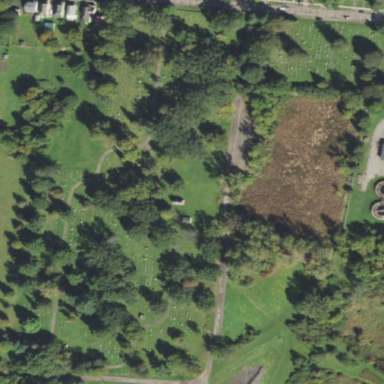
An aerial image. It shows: Grave yard.